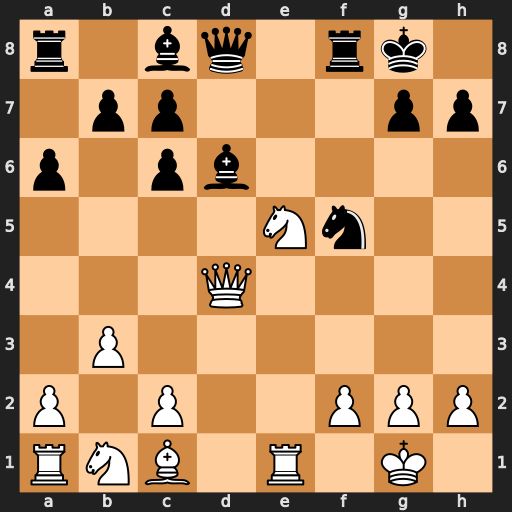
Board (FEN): r1bq1rk1/1pp3pp/p1pb4/4Nn2/3Q4/1P6/P1P2PPP/RNB1R1K1
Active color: w
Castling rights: -
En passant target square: -
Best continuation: Qc4+ Kh8 Nf7+ Rxf7 Qxf7